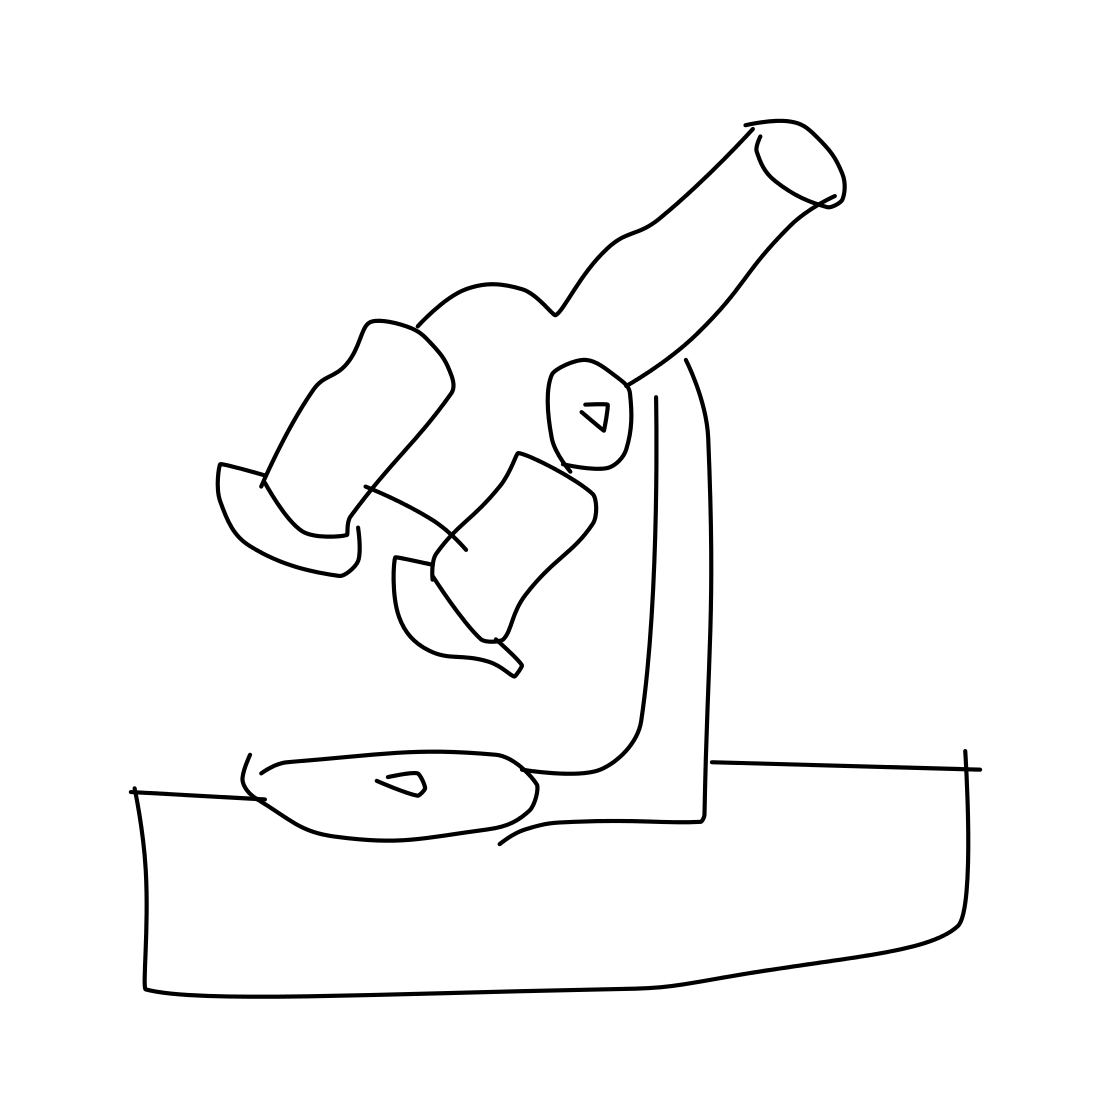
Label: microscope